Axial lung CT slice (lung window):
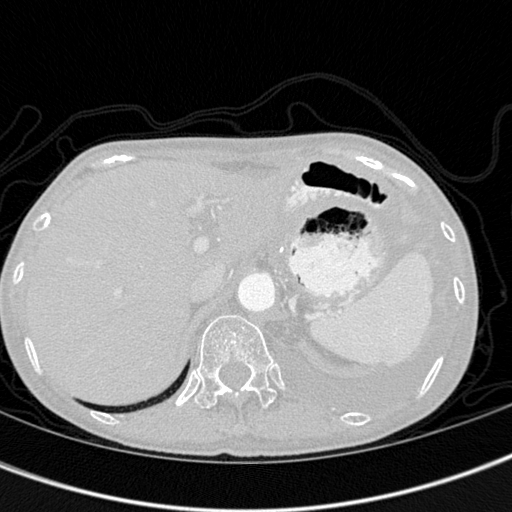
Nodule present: no